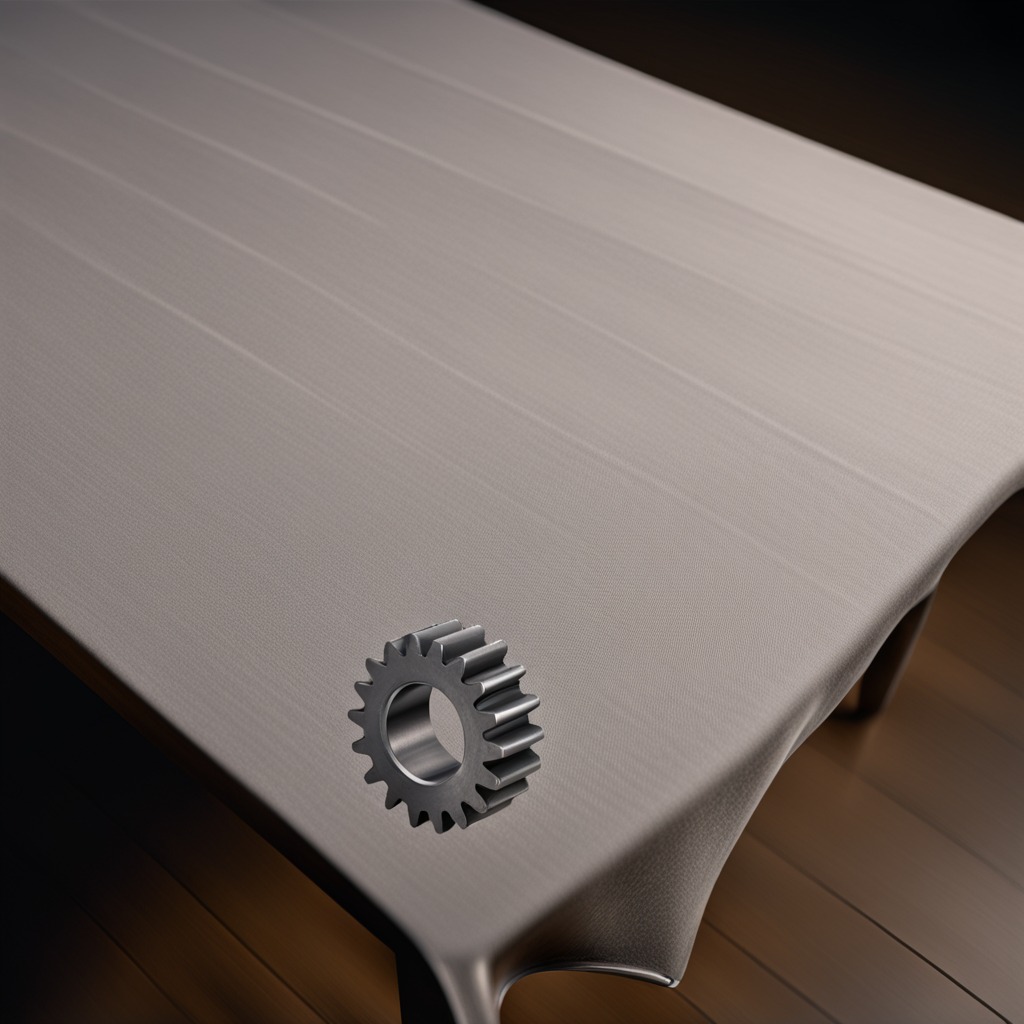
A steel gear with teeth lies on the wooden table.